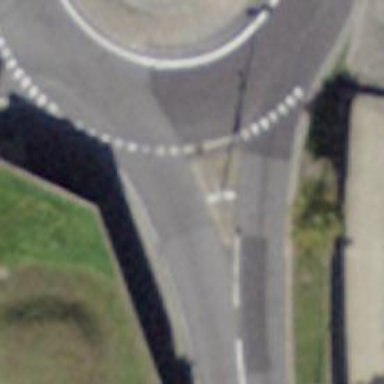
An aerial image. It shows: Road with "give way" sign.